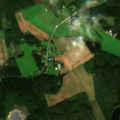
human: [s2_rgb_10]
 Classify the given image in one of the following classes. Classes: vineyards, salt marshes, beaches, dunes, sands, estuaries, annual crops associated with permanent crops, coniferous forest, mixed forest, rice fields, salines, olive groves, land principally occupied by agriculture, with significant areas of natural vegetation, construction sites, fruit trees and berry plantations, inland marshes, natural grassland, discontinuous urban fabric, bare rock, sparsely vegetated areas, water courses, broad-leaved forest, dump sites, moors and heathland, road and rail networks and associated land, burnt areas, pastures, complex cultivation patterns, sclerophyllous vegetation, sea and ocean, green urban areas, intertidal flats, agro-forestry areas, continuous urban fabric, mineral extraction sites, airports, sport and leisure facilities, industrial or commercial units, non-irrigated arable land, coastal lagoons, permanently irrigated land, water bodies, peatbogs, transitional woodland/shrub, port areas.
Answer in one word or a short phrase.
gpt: non-irrigated arable land, coniferous forest, mixed forest